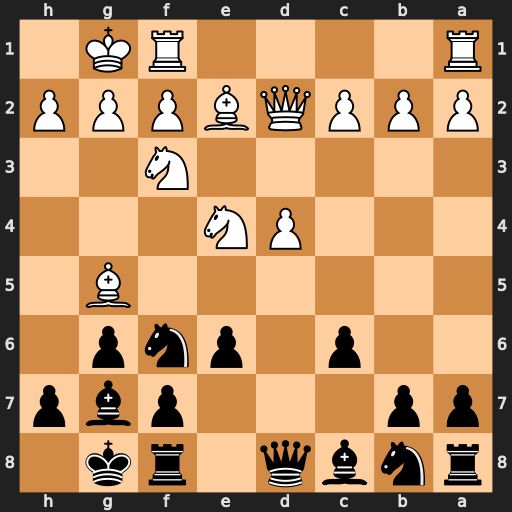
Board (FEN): rnbq1rk1/pp3pbp/2p1pnp1/6B1/3PN3/5N2/PPPQBPPP/R4RK1
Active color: b
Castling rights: -
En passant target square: -
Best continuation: Nxe4 Bxd8 Nxd2